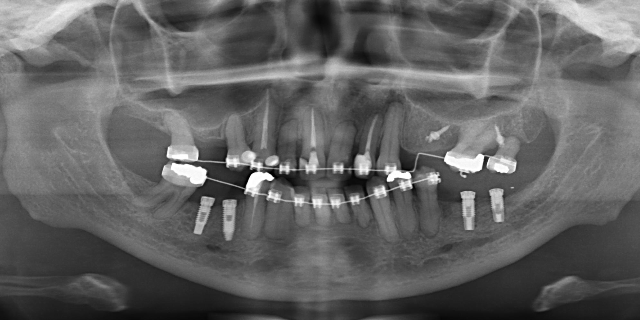
adult